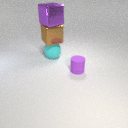
large brown metal cube above large cyan rubber sphere